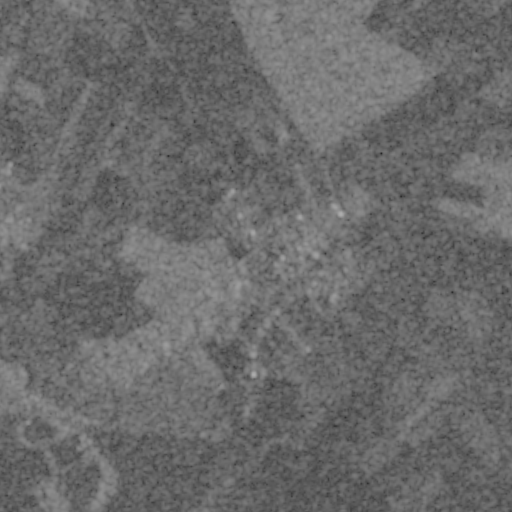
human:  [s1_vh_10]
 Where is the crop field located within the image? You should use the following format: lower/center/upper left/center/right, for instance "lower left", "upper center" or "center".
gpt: The crop field is located in the lower of the image.
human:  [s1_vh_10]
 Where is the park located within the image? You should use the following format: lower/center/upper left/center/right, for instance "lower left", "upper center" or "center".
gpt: The park is located in the center of the image.
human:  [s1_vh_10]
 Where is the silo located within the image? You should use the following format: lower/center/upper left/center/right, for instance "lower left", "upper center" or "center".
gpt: The silo is located in the lower center of the image.
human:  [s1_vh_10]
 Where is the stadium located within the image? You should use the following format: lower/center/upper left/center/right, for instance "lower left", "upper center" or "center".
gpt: The stadium is located in the center of the image.
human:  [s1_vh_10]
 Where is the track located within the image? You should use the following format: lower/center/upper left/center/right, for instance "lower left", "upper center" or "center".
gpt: There is no track in the image.

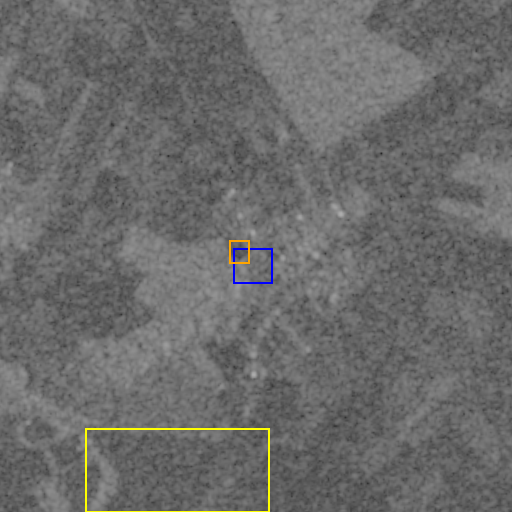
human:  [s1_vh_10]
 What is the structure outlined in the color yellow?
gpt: The structure outlined in yellow is a crop field.
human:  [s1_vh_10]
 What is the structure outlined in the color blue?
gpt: The structure outlined in blue is a park.
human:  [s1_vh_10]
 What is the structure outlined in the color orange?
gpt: The structure outlined in orange is a stadium.
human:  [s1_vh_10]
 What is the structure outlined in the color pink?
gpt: There is no pink outline.